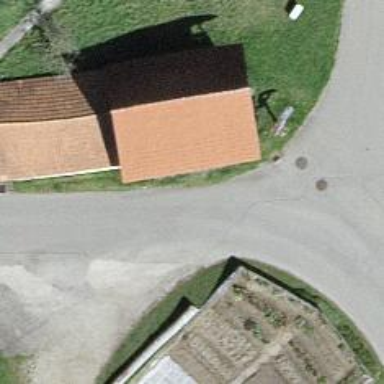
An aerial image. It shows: Wayside cross with historic significance.